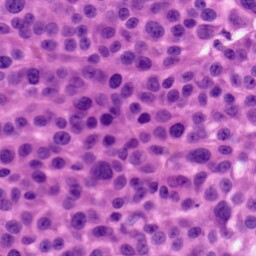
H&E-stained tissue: Skin